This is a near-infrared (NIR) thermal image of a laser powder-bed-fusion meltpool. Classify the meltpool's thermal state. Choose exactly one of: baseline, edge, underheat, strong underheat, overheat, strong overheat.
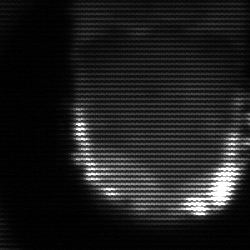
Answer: baseline